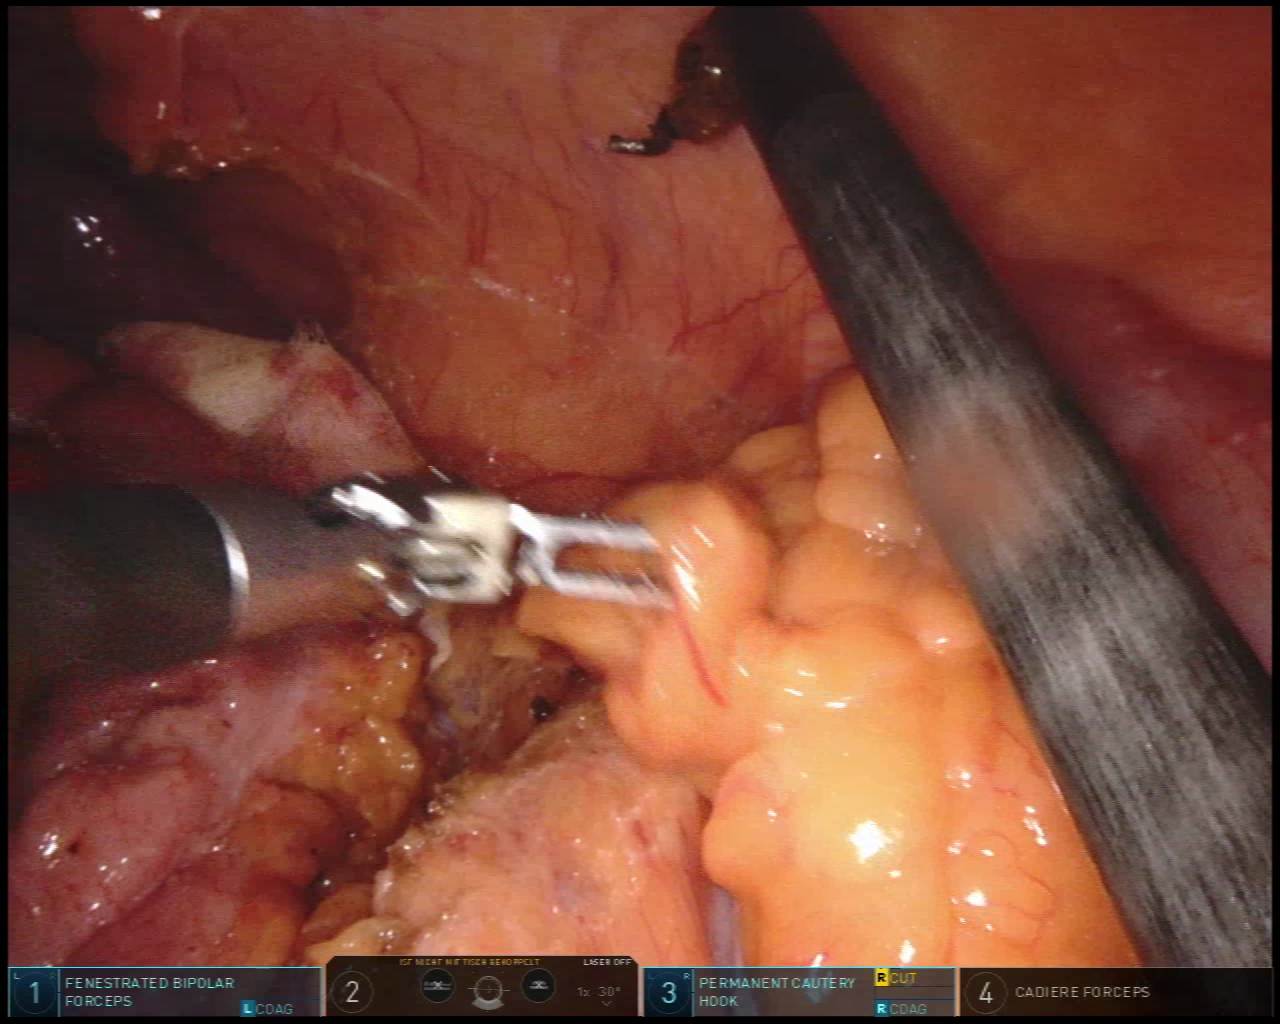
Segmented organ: spleen
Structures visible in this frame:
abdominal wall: yes
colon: yes
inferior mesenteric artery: no
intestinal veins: no
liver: no
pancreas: no
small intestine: no
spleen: yes
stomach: no
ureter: no
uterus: no
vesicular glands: no